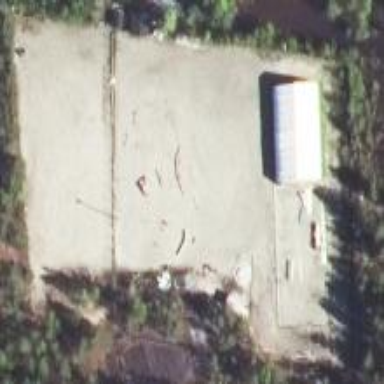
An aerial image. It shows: Dog park for leisure land.